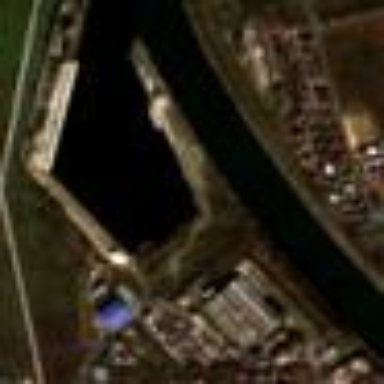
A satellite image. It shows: Industrial port with land use designated as harbor.